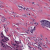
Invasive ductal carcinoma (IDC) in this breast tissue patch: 1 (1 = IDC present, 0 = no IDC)